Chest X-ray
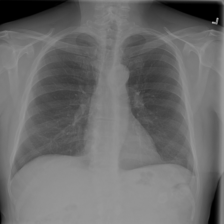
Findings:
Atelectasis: negative
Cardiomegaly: negative
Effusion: negative
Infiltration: positive
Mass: negative
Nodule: negative
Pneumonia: negative
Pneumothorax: negative
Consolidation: negative
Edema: negative
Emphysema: negative
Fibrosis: negative
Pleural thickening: negative
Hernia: negative